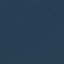
Label: SeaLake